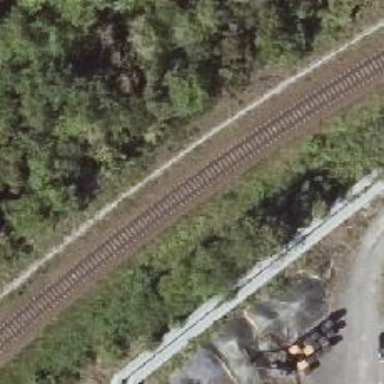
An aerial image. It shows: Railway tracks on embankment.